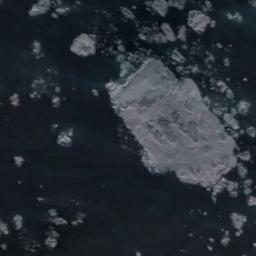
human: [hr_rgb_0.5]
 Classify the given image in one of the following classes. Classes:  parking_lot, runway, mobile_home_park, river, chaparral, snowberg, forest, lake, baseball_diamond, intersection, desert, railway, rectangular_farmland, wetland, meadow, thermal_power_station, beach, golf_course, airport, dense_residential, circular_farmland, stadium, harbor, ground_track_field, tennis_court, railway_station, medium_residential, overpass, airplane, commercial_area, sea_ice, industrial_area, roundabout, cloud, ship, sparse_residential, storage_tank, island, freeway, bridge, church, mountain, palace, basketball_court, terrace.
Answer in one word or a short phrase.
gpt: sea_ice